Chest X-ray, AP view. Patient: 58 years old, sex F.
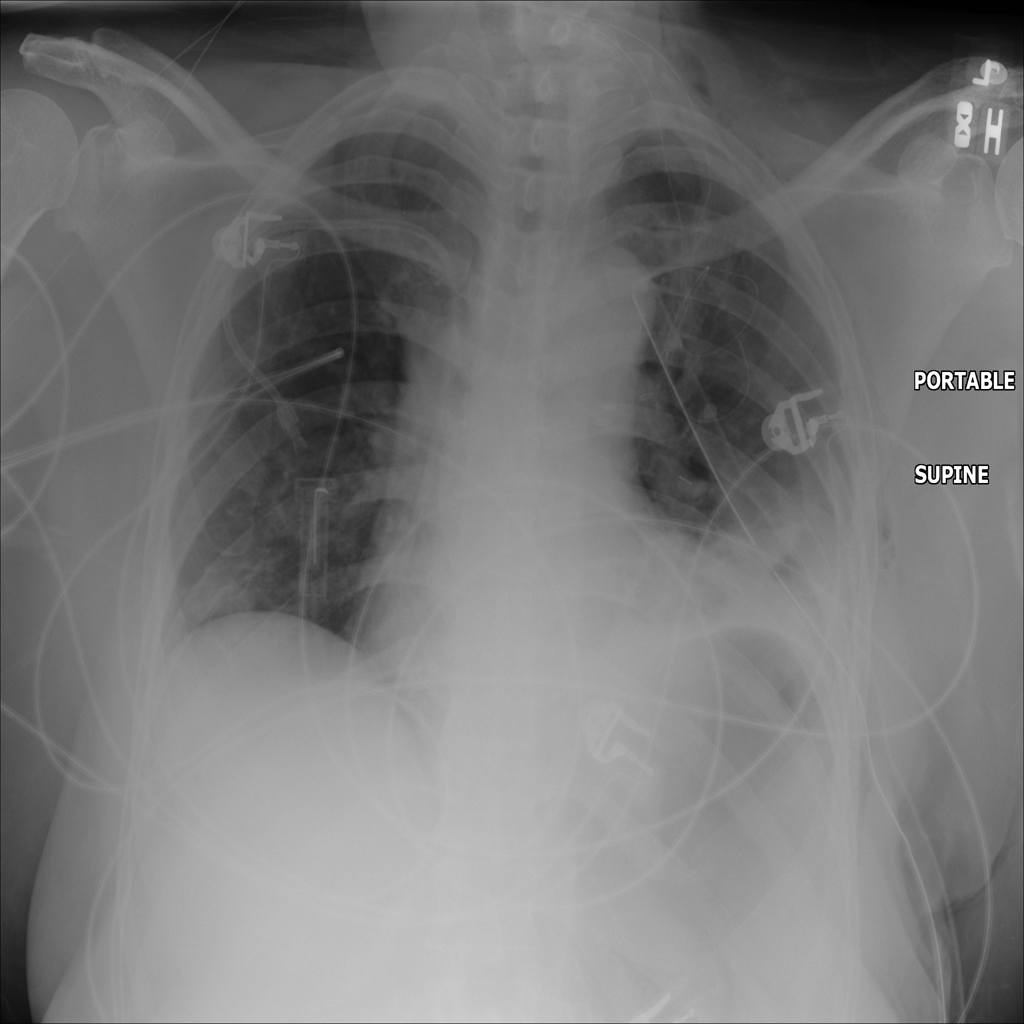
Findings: Atelectasis